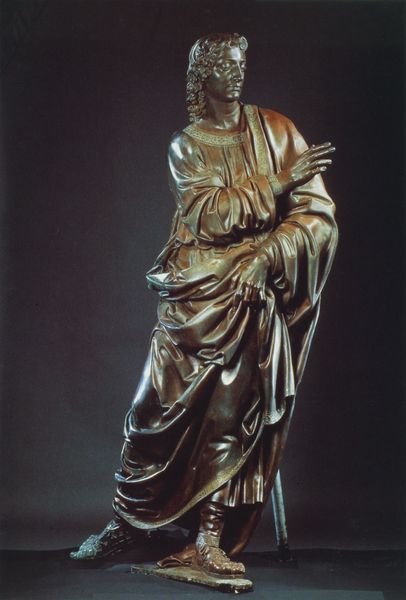
Titel: Christus und der ungläubige Thomas
Künstler: Andrea del Verrocchio
Standort: Florenz, Orsanmichele (EU - I - Toskana)
Schlagwörter: hand, mann, umhang, finger, haar, mund, nase, schwarz, stirn, augen, falten, gesicht, kragen, hände, figur, gewand, haare, mantel, stoff, borte, kinn, locken, schräg, skulptur, statue, wangen, füsse, bordüre, glanz, kordel, sandalen, bronze, faltenwurf, plinthe, knochen, stütze, fuss, kupfer, gestus, sandale, christus, segnen, heiliger, togatus, ruch, mantal, m